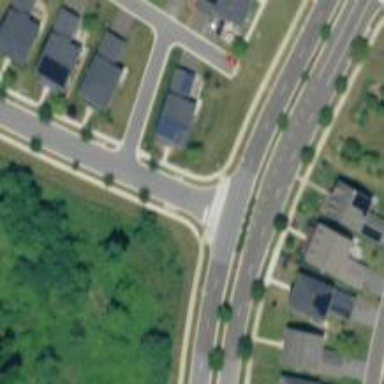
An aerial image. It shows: Tertiary road.